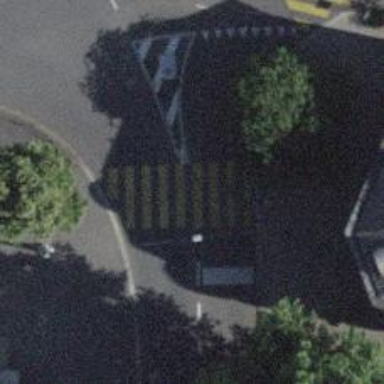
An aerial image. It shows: Uncontrolled zebra crossing with zebra markings.